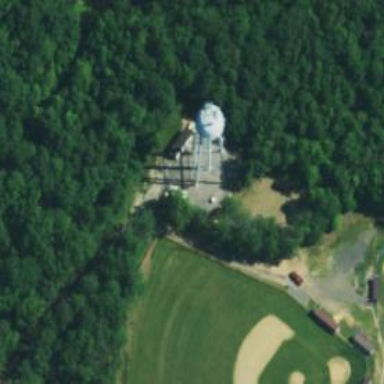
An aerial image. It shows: Water tower that is man-made.